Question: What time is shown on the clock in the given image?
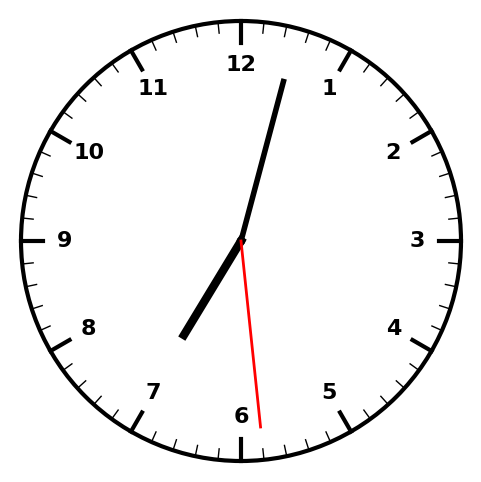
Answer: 07:02:29